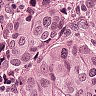
Metastatic tissue present: yes